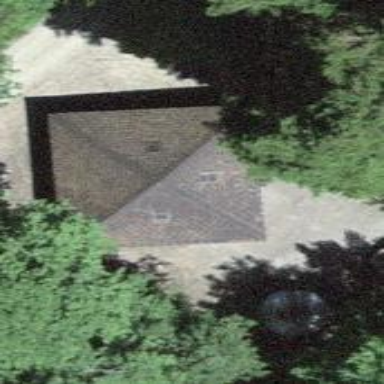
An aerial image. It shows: Cabin.